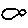
Label: fish